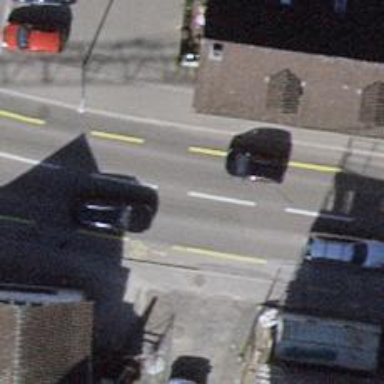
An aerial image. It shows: Primary highway with cycle lane having soft surface separate from the sidewalk. The surface of the road is asphalt.